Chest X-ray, AP view. Patient: 52 years old, sex M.
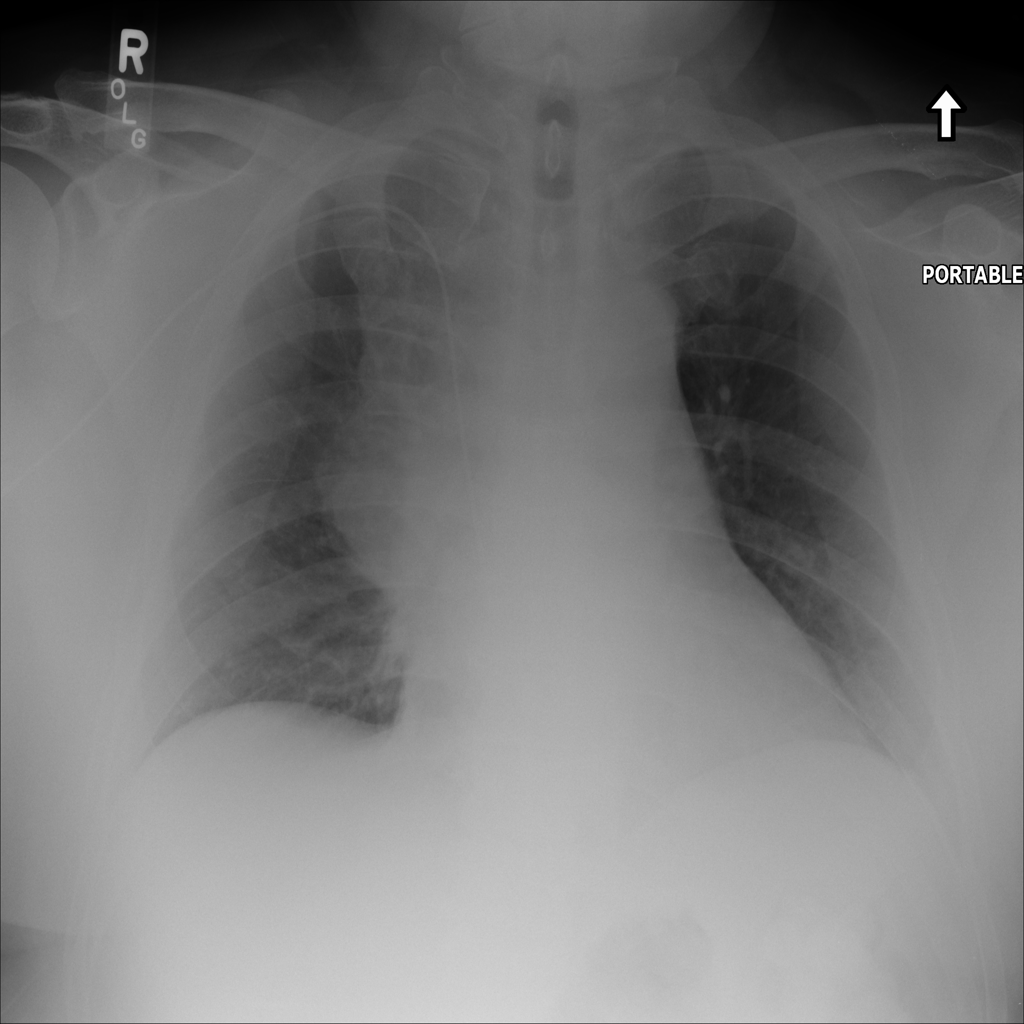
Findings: No Finding